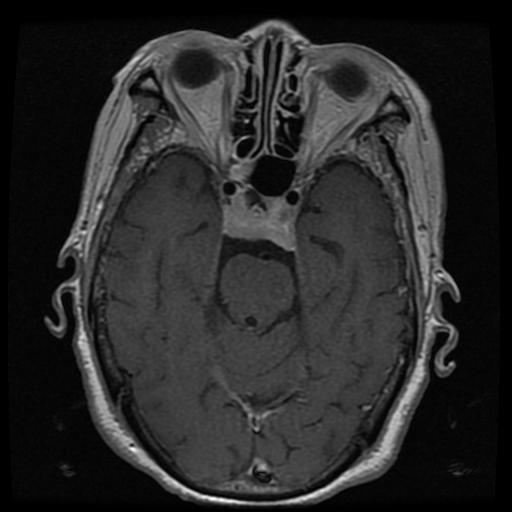
Label: pituitary